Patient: sex F, age 65
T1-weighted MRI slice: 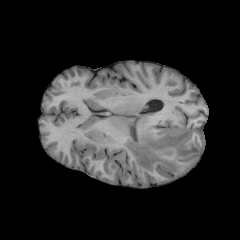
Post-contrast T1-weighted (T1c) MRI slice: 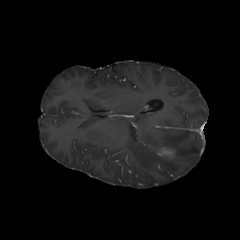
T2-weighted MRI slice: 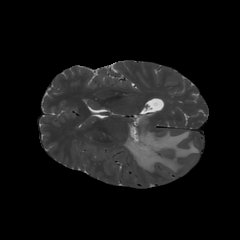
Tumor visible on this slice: yes
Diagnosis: Glioblastoma, IDH-wildtype
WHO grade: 4